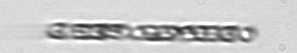
Label: Dactyliosolen_fragilissimus